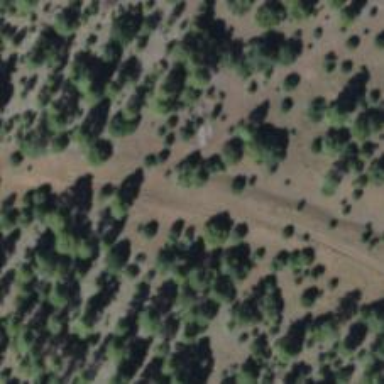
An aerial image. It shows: Abandoned road.